Aerial crown-view tile of a tropical tree (Barro Colorado Island, Panama), acquired 20250414:
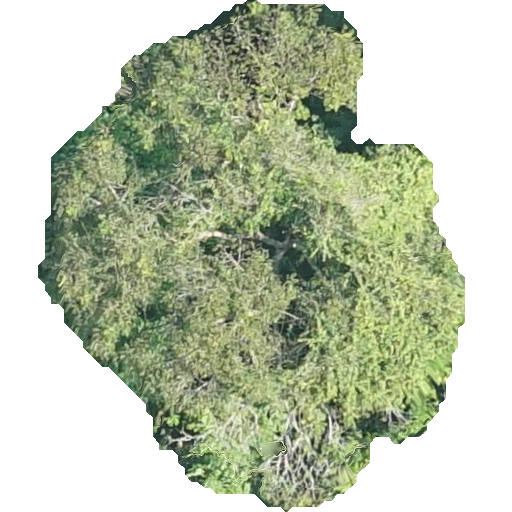
Species: Zanthoxylum ekmanii
GBIF accepted scientific name: Zanthoxylum ekmanii
Crown area: 219.216 m²